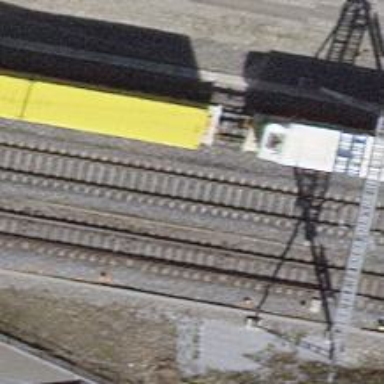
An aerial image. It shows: Single-track railway with electrified contact lines.